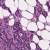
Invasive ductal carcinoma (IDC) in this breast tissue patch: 1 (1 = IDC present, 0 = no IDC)